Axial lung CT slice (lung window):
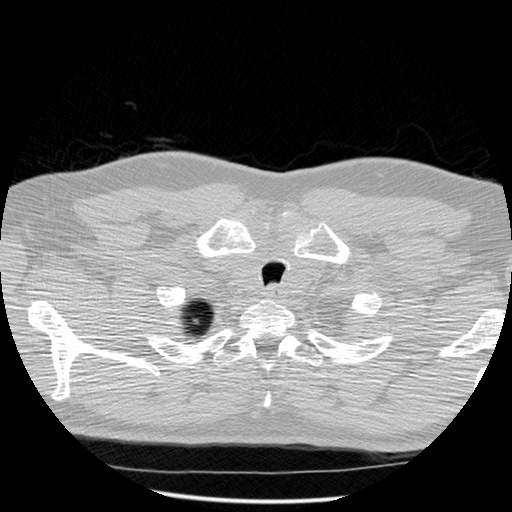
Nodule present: no